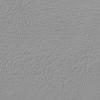
Atmospheric dust classification: not_dusty